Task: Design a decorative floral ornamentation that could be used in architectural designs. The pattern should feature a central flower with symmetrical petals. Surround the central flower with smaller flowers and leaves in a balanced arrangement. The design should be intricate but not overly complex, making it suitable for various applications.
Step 557:
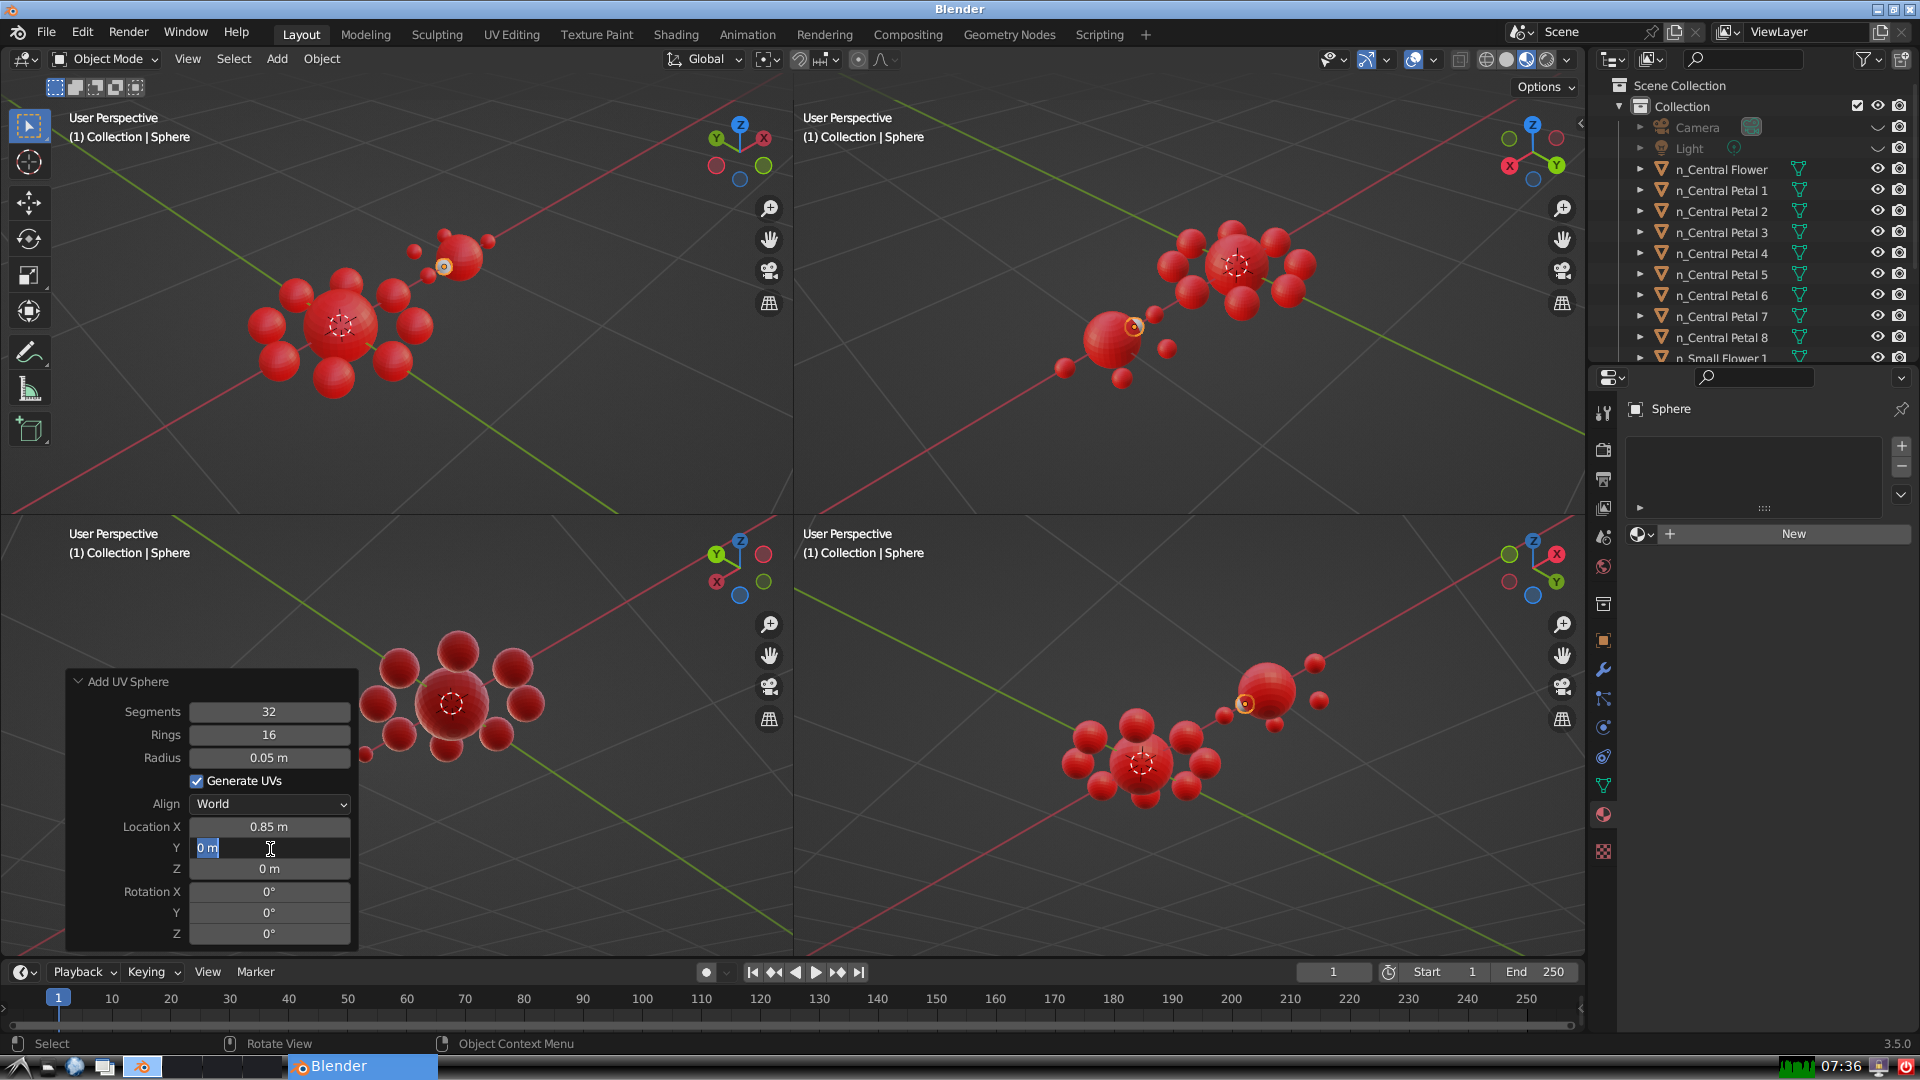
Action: input_text: -0.2598076211353315